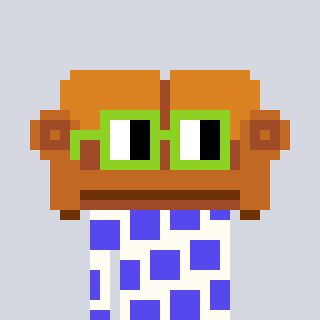
a pixel art character with square light green glasses, a couch-shaped head and a grayscale-colored body on a cool background